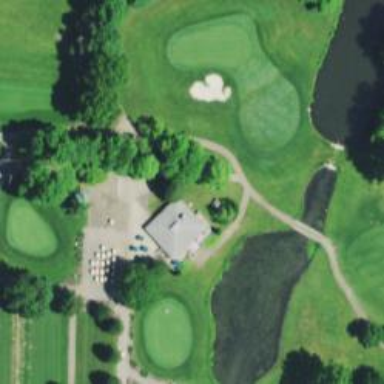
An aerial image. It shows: Path used for both walking and golf.